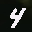
Label: 4